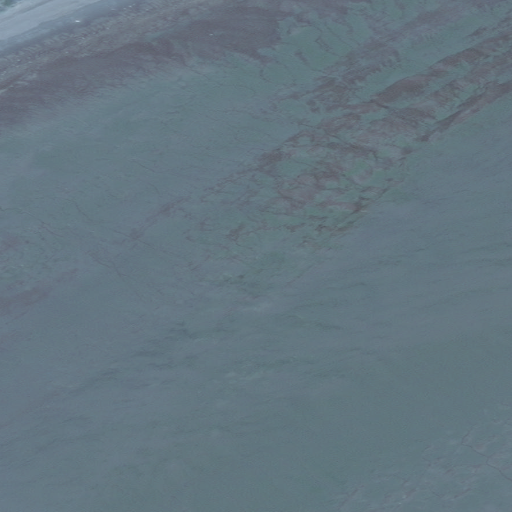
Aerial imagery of cape in Alaska named Lake Point containing only unknown